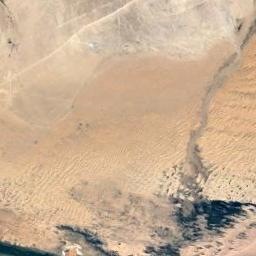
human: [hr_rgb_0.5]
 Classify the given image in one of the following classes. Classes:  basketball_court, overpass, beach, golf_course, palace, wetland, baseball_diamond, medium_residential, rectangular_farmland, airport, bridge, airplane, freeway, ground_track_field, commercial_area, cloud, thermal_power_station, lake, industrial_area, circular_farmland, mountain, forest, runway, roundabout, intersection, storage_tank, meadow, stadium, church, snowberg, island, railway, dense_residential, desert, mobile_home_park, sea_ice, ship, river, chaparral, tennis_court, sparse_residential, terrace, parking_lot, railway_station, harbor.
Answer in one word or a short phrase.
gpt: desert